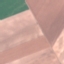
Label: AnnualCrop